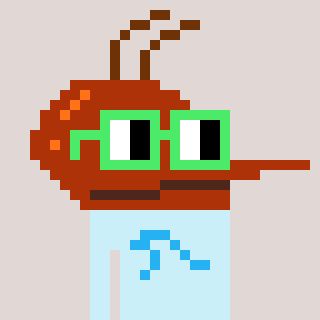
a pixel art character with square light green glasses, a mosquito-shaped head and a cold-colored body on a warm background